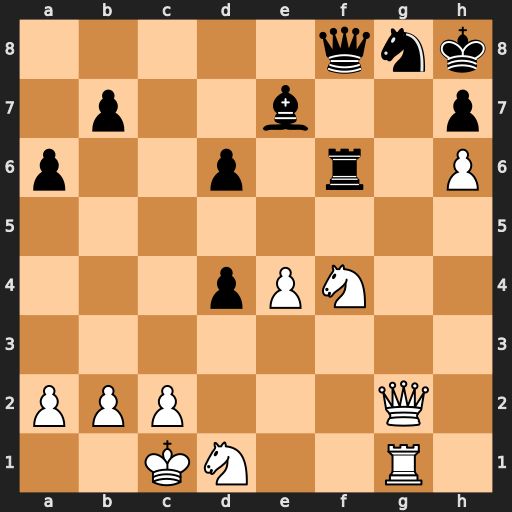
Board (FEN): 5qnk/1p2b2p/p2p1r1P/8/3pPN2/8/PPP3Q1/2KN2R1
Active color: w
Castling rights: -
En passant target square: -
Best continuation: Qg7+ Qxg7 hxg7#